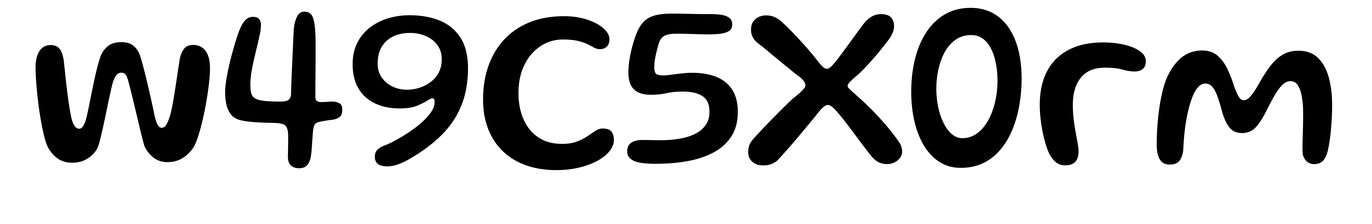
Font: Gluten_Regular